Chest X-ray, PA view. Patient: 54 years old, sex M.
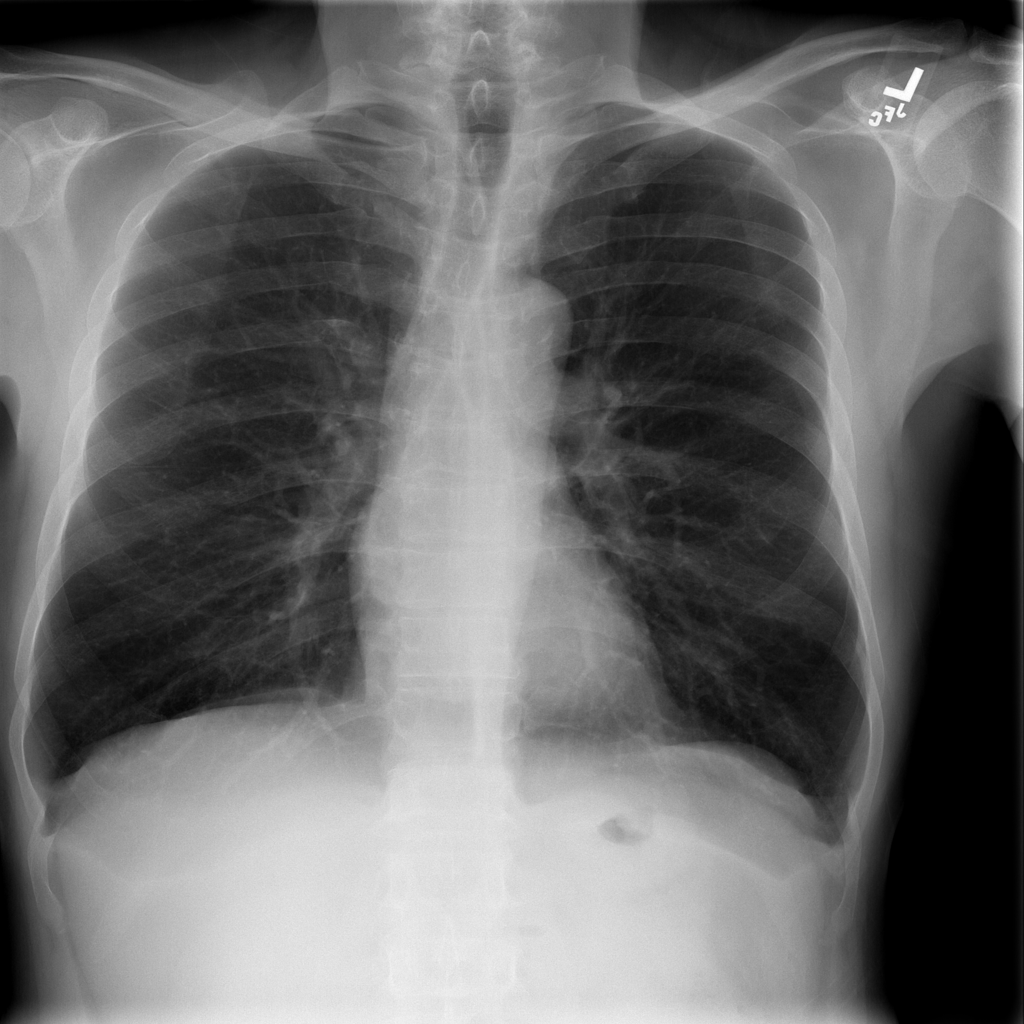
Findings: Emphysema